Question: i am currently using <URL>
to produce the desired flipboard animation in my application
,there are 4 static html pages named 1.html,2..so on
'''
- (void) loadView {
[super loadView];
self.view.autoresizesSubviews = YES;
self.view.autoresizingMask = UIViewAutoresizingFlexibleWidth | UIViewAutoresizingFlexibleHeight;
flipper = [[AFKPageFlipper alloc] initWithFrame:self.view.bounds] ;
flipper.autoresizingMask = UIViewAutoresizingFlexibleWidth | UIViewAutoresizingFlexibleHeight;
NSURLRequest *urlReq=[NSURLRequest requestWithURL:[NSURL fileURLWithPath:[[NSBundle mainBundle]
pathForResource:@"1" ofType:@"html"]isDirectory:NO]];
;
//[web loadRequest:urlReq];
NSURLRequest *urlReq1=[NSURLRequest requestWithURL:[NSURL fileURLWithPath:[[NSBundle mainBundle]
pathForResource:@"2" ofType:@"html"]isDirectory:NO]];
NSURLRequest *urlReq2=[NSURLRequest requestWithURL:[NSURL fileURLWithPath:[[NSBundle mainBundle]
pathForResource:@"3" ofType:@"html"]isDirectory:NO]];
;
NSURLRequest *urlReq3=[NSURLRequest requestWithURL:[NSURL fileURLWithPath:[[NSBundle mainBundle]
pathForResource:@"4" ofType:@"html"]isDirectory:NO]];
arr=[[NSArray alloc]initWithObjects:urlReq,urlReq1,urlReq2,urlReq3,nil];
flipper.dataSource = self;
[self.view addSubview:flipper];
}
'''
'''
- (NSInteger) numberOfPagesForPageFlipper:(AFKPageFlipper *)pageFlipper
{
NSLog(@"%i",arr.count);
return [arr count];
}
- (UIView *) viewForPage:(NSInteger) page inFlipper:(AFKPageFlipper *) pageFlipper
{
web= [[UIWebView alloc] initWithFrame:CGRectMake(0, 40, 320, 385)];
[web loadRequest:[arr objectAtIndex:page-1]];
return web;
}
'''
i can flip across multiple webviews,but the problem i am facing is when i am halfway flipping the page i cant see my next view,it seems to be a blank page,it gets loaded after i flip my page completely

In the flipboard you can see the next view partially and previous view partially,what should i do to show my next view when the current view if halfway flipped
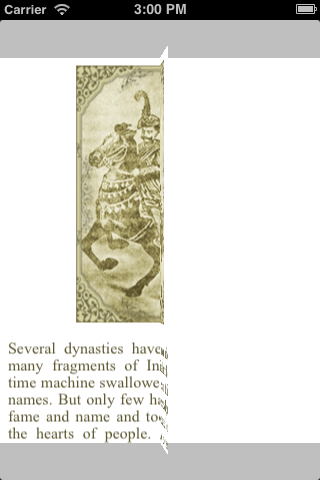
Answer: I tried AFKPageFlipper,, but i dont think messing with its original code is any solution.
what u can try is, keep ready all the views u r going to provide to AFKPageFlipper.
'''
NSMutableArray *webViewArray;
-(void)viewDidLoad
{
webViewArray=[[NSMutableArray alloc]int];
for(int ii=0;ii<4;ii++)
{
web= [[UIWebView alloc] initWithFrame:CGRectMake(0, 40, 320, 385)];
[web loadRequest:[arr objectAtIndex:ii]];
[webViewArray addObject:web];
web=nil;
}
}
- (UIView *) viewForPage:(NSInteger) page inFlipper:(AFKPageFlipper *) pageFlipper
{
return [webViewArray objectAtIndex:page];
}
'''